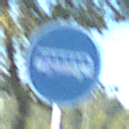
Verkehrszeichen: Busssonderstreifen
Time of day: MorningAfternoon
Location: Outdoor (Urban)
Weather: Clear
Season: NotSpecified
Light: Natural